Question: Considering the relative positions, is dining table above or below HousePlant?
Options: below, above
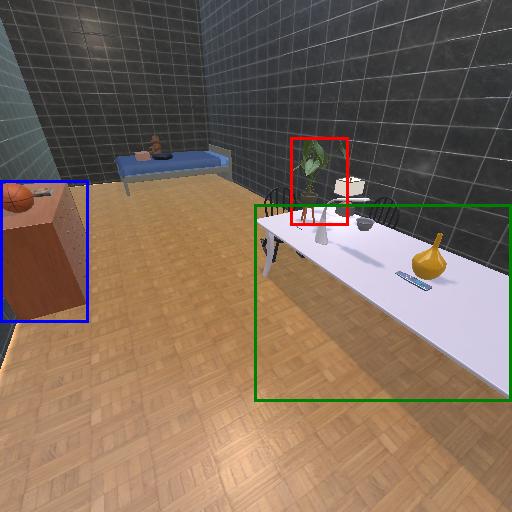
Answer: below